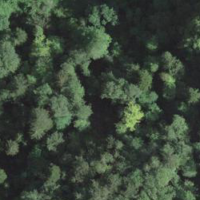
EUNIS habitat code: 44
Species observed at this site:
Asplenium scolopendrium